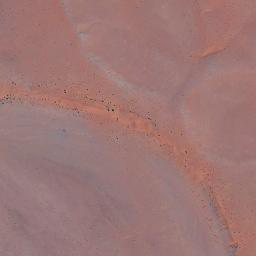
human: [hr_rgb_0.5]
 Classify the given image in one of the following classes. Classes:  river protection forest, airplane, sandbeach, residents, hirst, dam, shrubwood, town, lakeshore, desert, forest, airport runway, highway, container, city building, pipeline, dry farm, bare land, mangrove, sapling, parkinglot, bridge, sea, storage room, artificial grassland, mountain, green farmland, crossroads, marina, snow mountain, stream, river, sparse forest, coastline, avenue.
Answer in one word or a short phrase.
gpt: desert